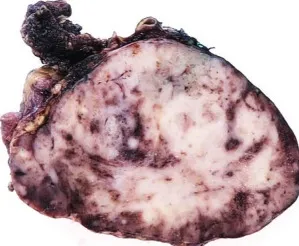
Gross description and histopathological analysis of a giant insulinoma in a 38-year-old female patient suffering from severe hypoglycemia. Positive detection of antibodies is indicated by brown staining. (A) (Photography - horizontal cut-section): Gross examination of the tumor following surgical resection and formalin fixation during 48 hours. The encapsulated tumor of approximately 80 mm of diameter shows well-defined borders and a homogenous whitish-grey appearance at cut-section with several hemorrhagic foci.
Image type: medical_photograph (other_medical_photograph)